Question: What is the value of this measurement?
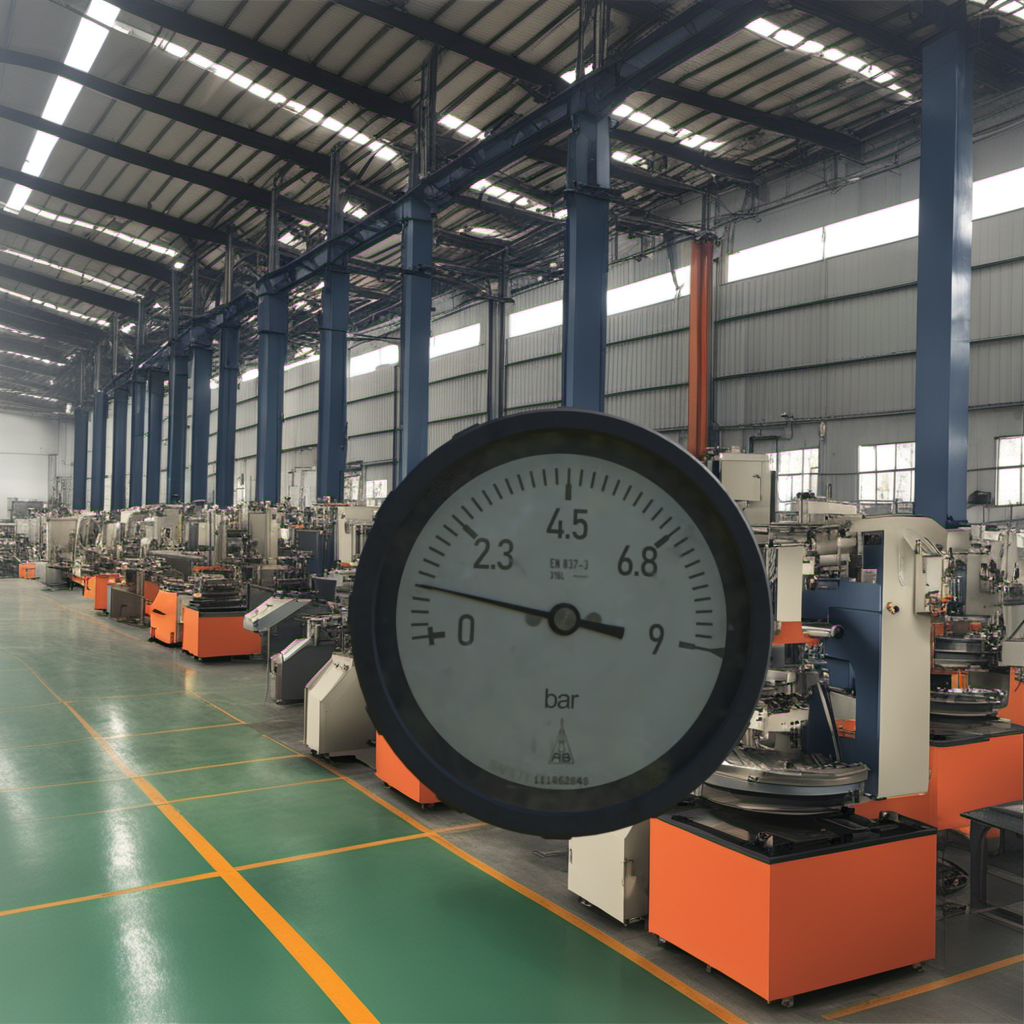
Answer: The result is 1.01
Question: What is the reading range of this measurement?
Answer: The range is from 0 to 9
Question: What is the minimum and maximum value of this measurement?
Answer: The minimum value is 0 and the maximum value is 9